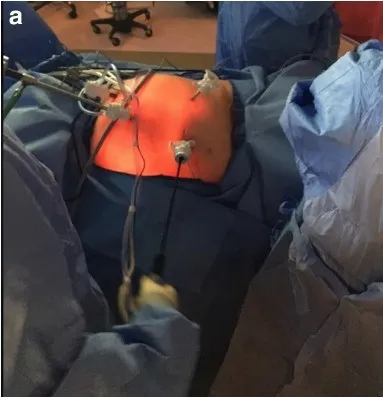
Laparoscopic resection of a massively obstructed horseshoe kidney. (a) Four port sites were utilized for laparoscopic dissection of horseshoe kidney.
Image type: medical_photograph (other_medical_photograph)